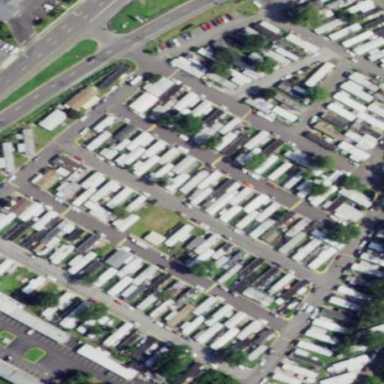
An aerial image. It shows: Residential area designated as trailer park.